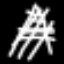
Label: The Eiffel Tower